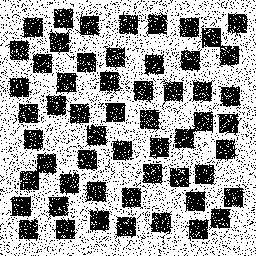
Squares: 56
Triangles: 0
Stars: 0
Total shapes: 56